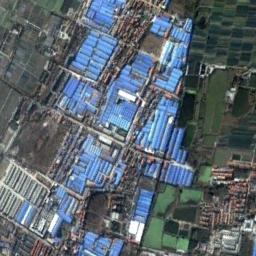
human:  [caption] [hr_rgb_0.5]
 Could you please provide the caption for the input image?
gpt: The industrial area with lots of neatly arranged blue workshops is surrounded by some farmland .

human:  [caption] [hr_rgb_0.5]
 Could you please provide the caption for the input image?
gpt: There are factories and roads in an industrial area, There are green spaces and free land .

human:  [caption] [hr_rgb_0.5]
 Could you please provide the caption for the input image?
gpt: There is some green space in the industrial area .

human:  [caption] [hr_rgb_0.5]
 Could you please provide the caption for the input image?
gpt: Many houses of different shapes are in the industrial area .

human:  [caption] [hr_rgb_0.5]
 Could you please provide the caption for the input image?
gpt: There are many blue buildings beside some green farmlands on the industrial area .